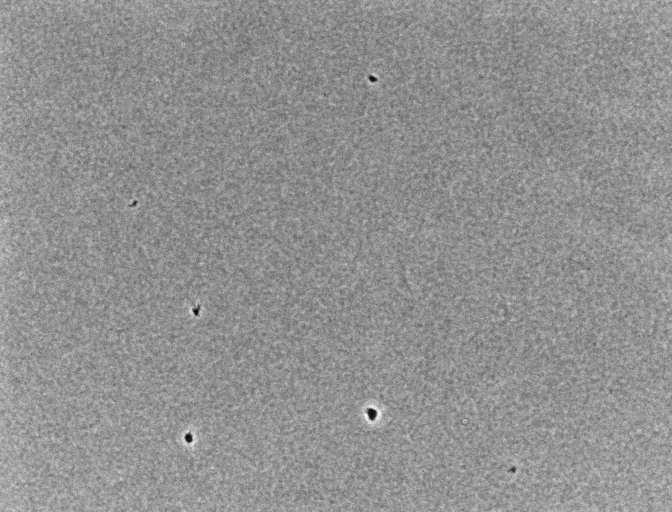
Phase contrast microscopy, 20x objective, 5 h incubation